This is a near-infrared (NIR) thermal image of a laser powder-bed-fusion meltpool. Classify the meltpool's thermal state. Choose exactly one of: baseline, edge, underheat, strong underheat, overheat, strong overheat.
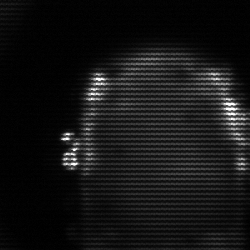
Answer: baseline